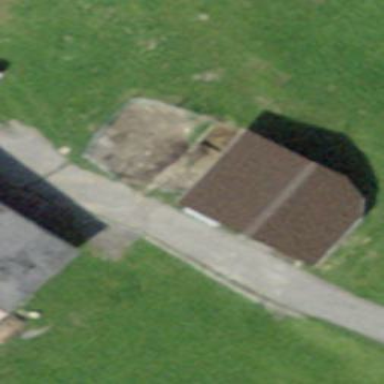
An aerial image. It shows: View of roof of building.